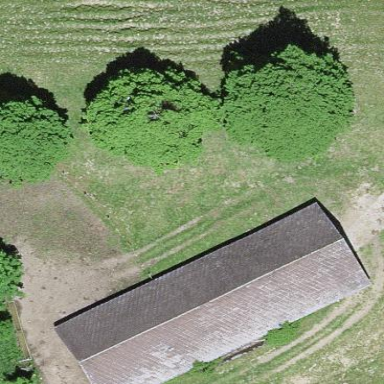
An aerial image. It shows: Farm auxiliary building.